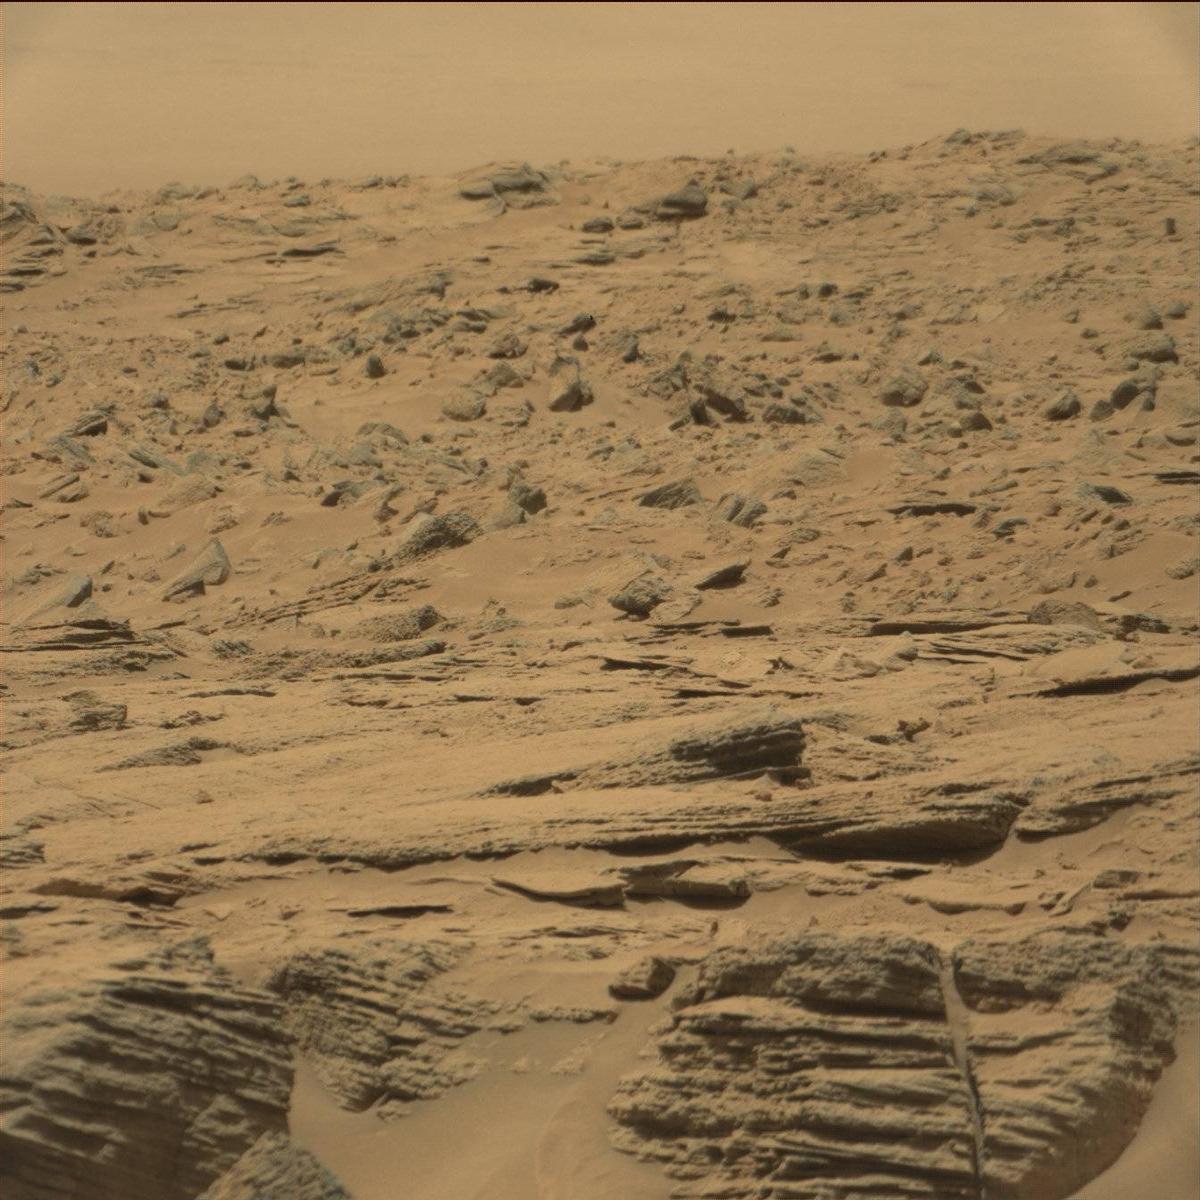
Terrain classes present: Bedrock, Ridge, Sand / Soil